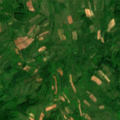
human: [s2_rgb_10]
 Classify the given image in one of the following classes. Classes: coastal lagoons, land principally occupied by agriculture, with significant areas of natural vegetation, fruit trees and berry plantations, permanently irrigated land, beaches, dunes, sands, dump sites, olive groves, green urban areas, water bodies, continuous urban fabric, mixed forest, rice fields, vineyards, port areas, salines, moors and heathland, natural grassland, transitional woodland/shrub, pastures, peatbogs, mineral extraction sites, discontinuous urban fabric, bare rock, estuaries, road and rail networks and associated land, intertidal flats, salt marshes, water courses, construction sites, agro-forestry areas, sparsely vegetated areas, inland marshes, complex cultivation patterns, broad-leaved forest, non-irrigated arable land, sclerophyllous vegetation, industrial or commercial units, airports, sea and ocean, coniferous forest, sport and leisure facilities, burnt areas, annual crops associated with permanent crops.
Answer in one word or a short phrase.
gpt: complex cultivation patterns, land principally occupied by agriculture, with significant areas of natural vegetation, broad-leaved forest